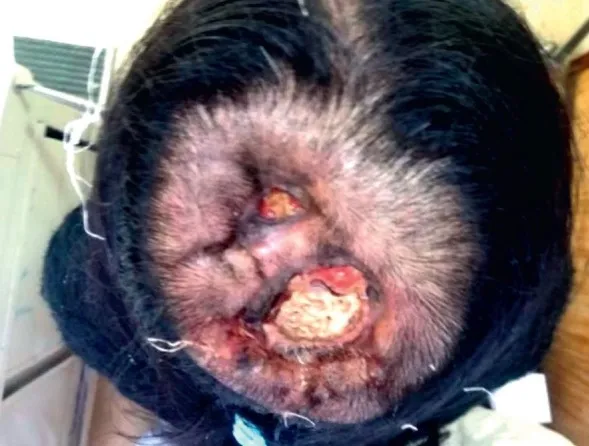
Photo of 04.07.17, with evidence of injury at the parietal level with the destruction of the cranial shell exposing the meninges.
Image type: medical_photograph (skin_photograph)